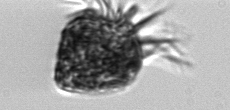
Label: Ciliophora